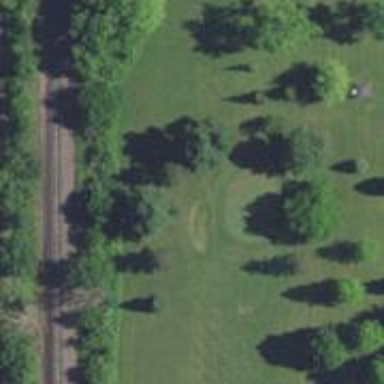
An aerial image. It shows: Golf hole.